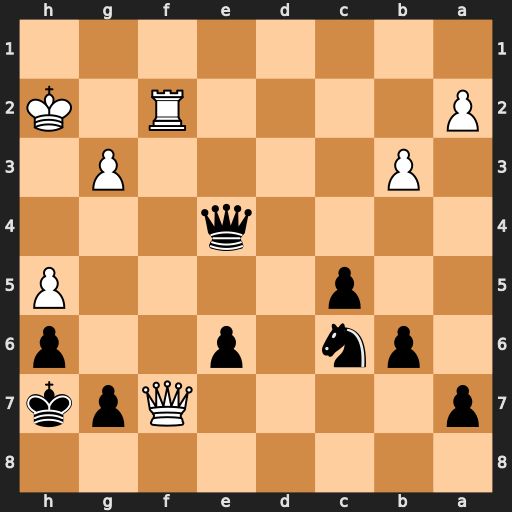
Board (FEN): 8/p4Qpk/1pn1p2p/2p4P/4q3/1P4P1/P4R1K/8
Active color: b
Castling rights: -
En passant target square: -
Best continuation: Ne5 Qf4 Ng4+ Kg1 Nxf2